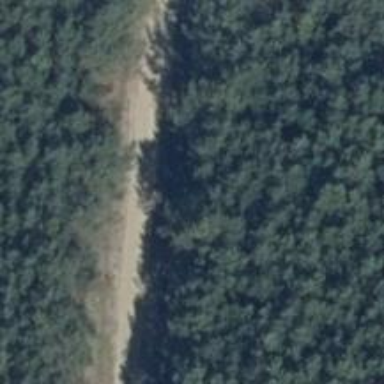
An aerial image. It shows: Compacted track with grade2 surface.